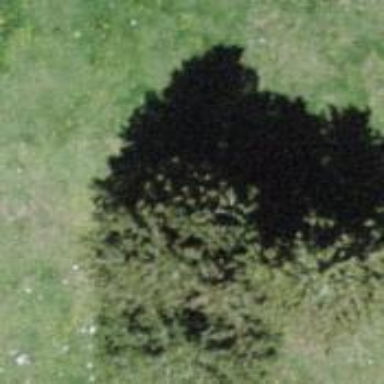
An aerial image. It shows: Needle-leaved tree in nature.